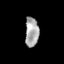
Tissue: lung
Cell type: Others
Senescence score: 0.2279
Nuclear area (px): 391
Mean DAPI intensity: 168.772